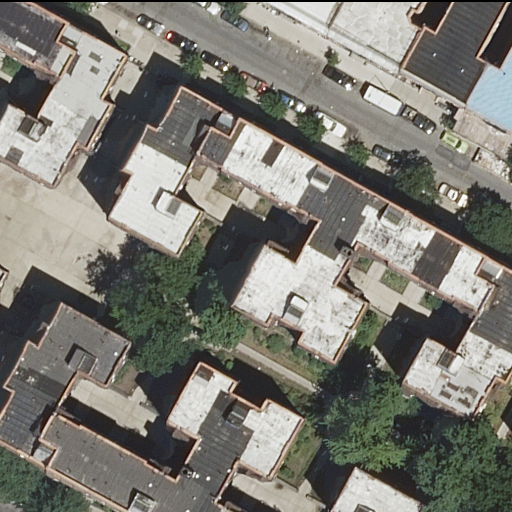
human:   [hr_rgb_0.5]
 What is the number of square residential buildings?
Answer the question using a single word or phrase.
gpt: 0

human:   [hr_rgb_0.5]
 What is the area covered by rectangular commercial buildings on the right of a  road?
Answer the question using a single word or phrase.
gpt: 0m2

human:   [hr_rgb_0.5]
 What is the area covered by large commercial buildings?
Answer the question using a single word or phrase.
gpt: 0m2

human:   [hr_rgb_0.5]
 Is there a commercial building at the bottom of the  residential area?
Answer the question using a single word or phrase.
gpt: no

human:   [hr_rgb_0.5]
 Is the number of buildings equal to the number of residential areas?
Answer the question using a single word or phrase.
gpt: no

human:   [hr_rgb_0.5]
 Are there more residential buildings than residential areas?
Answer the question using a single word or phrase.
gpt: yes

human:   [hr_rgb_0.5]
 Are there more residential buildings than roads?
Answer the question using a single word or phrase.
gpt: yes

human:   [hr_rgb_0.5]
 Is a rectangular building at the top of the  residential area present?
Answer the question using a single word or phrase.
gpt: yes

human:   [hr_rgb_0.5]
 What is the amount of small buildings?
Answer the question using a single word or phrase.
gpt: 2

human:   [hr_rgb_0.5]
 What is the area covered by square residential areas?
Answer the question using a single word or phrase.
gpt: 0m2

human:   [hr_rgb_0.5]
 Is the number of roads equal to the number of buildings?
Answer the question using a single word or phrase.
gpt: no

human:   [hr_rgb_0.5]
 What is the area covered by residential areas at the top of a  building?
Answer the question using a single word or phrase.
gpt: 0m2

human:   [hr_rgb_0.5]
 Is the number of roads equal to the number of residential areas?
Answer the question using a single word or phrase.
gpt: no

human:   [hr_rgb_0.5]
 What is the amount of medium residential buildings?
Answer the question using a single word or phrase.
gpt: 0

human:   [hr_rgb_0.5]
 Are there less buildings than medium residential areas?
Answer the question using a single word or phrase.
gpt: no

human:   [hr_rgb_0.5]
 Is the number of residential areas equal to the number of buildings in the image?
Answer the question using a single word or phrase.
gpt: no

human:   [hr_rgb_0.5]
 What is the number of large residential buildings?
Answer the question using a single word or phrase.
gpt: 2

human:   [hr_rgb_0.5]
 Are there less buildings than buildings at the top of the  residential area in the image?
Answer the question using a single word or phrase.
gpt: no

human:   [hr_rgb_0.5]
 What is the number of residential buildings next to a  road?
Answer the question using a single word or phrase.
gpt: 4

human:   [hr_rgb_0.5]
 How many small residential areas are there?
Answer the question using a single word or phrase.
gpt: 0

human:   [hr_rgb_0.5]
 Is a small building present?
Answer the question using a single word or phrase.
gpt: yes

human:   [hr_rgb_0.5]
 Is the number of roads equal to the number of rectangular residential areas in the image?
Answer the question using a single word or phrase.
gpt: no

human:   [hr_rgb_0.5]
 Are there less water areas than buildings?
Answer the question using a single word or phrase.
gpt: yes

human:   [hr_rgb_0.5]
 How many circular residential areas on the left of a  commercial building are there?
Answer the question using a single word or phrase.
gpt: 0

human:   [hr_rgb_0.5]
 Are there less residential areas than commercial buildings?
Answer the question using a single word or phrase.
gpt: no

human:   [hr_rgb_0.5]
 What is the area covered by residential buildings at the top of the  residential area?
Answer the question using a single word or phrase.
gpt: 594m2

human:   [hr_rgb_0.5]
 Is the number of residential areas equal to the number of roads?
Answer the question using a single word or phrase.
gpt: no

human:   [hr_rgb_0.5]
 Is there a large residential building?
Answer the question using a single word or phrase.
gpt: yes

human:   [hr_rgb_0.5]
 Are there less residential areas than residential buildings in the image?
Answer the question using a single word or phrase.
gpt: yes

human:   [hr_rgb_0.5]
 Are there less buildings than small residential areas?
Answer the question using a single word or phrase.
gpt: no

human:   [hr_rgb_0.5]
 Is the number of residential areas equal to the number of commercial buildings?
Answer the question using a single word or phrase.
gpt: no

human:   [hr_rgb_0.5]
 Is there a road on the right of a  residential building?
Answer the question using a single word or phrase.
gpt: yes

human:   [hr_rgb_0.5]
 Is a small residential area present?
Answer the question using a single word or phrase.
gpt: no

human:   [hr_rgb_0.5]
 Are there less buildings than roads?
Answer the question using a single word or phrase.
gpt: no

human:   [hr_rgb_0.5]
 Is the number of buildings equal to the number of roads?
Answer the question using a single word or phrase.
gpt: no

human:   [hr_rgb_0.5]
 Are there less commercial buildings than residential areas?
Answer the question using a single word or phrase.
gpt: yes